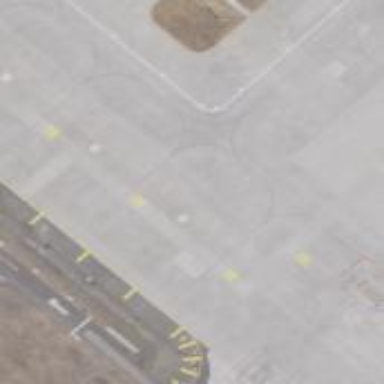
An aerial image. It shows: Image of taxiway at airport.